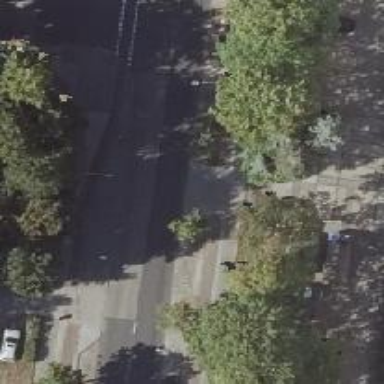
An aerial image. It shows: Tertiary road with asphalt surface. The road has sidewalks on both sides and cycle track.